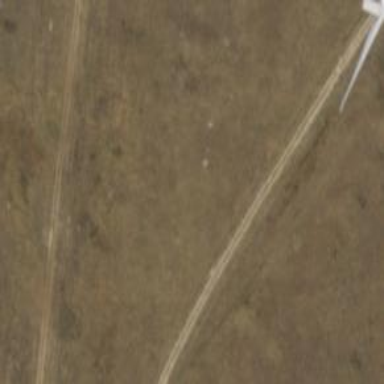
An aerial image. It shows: Road designated for service vehicles specifically for accessing wind farm.